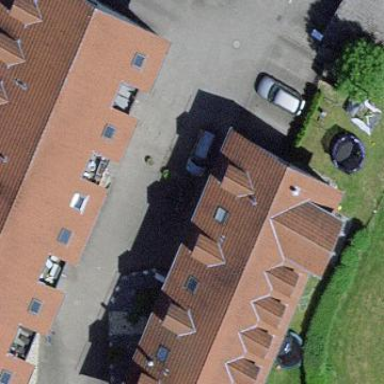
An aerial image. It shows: Gabled roof made of roof tiles on apartment building.